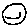
Label: smiley face